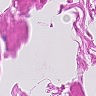
Metastatic tissue present: no